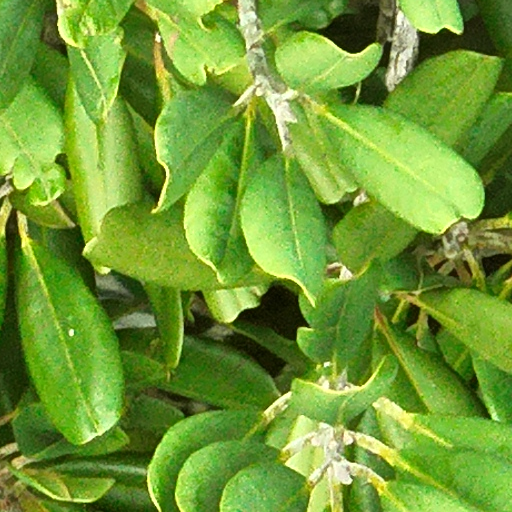
Species: Calophyllum longifolium
GBIF accepted scientific name: Calophyllum longifolium
Crown area (m\u00b2): 257.494